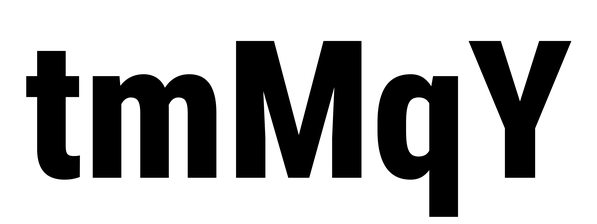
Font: Roboto_Condensed_ExtraBold